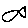
Label: fish